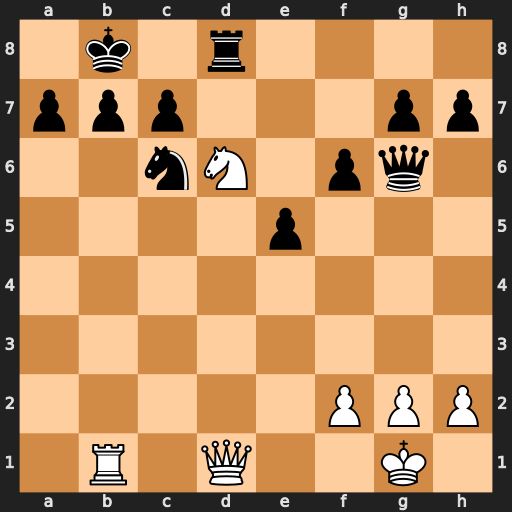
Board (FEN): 1k1r4/ppp3pp/2nN1pq1/4p3/8/8/5PPP/1R1Q2K1
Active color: w
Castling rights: -
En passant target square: -
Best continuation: Rxb7+ Ka8 Rxc7 Rb8 Rxc6